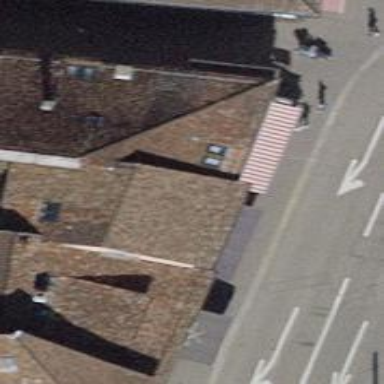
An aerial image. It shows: Beauty shop.